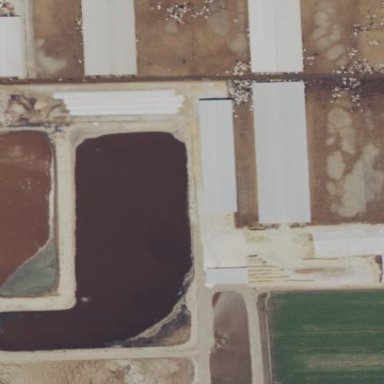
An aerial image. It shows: Farmyard area.